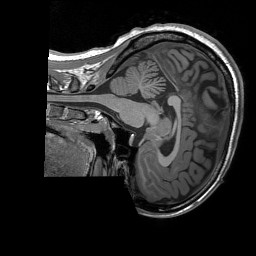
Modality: T1w
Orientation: sagittal
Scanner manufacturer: siemens
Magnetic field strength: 3 T
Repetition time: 1.76 s
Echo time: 0.0022 s